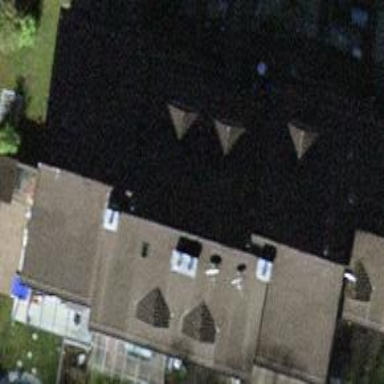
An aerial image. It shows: Terrace building with gabled roof.